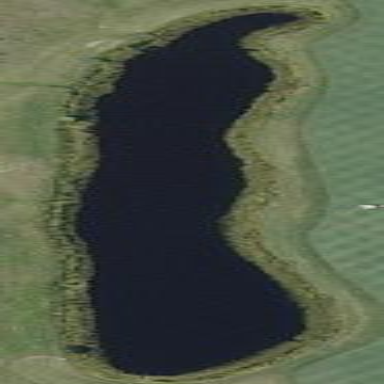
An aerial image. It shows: Water hazard on golf course.